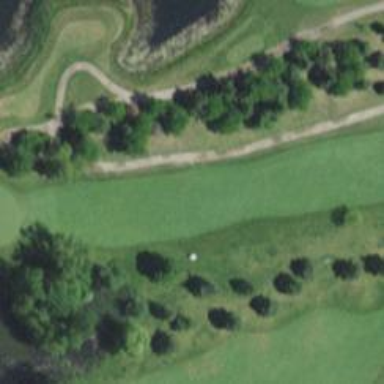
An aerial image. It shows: Golf hole.